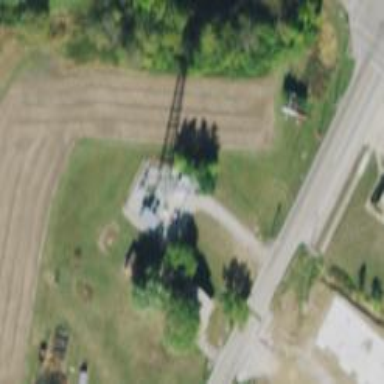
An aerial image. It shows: Mast structure.